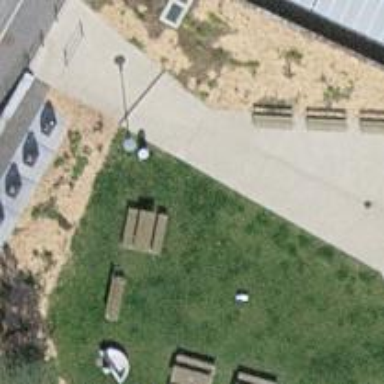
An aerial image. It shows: Picnic table located in leisure land area.